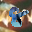
Label: 8